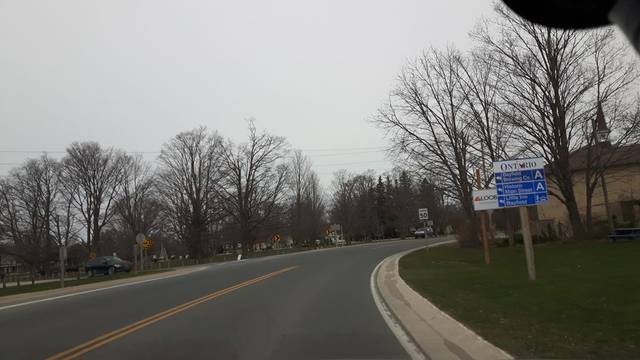
Region: Canada
Coordinates: 43.562, -81.697